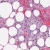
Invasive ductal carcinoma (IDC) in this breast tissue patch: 0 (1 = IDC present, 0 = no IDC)